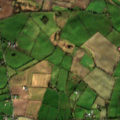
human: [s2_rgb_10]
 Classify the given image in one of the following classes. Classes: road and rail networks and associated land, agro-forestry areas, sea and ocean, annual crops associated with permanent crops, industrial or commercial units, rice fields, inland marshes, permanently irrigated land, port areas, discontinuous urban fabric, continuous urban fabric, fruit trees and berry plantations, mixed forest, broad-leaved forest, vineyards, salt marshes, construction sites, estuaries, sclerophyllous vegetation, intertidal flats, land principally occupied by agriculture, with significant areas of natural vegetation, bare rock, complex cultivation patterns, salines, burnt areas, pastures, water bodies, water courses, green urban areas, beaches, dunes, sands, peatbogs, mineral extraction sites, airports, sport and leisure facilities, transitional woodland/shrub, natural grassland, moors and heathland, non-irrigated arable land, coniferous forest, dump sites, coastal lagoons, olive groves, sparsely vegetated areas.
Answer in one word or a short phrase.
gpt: non-irrigated arable land, pastures